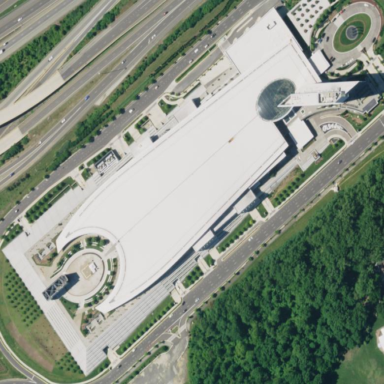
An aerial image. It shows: Building designated as casino.